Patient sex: F
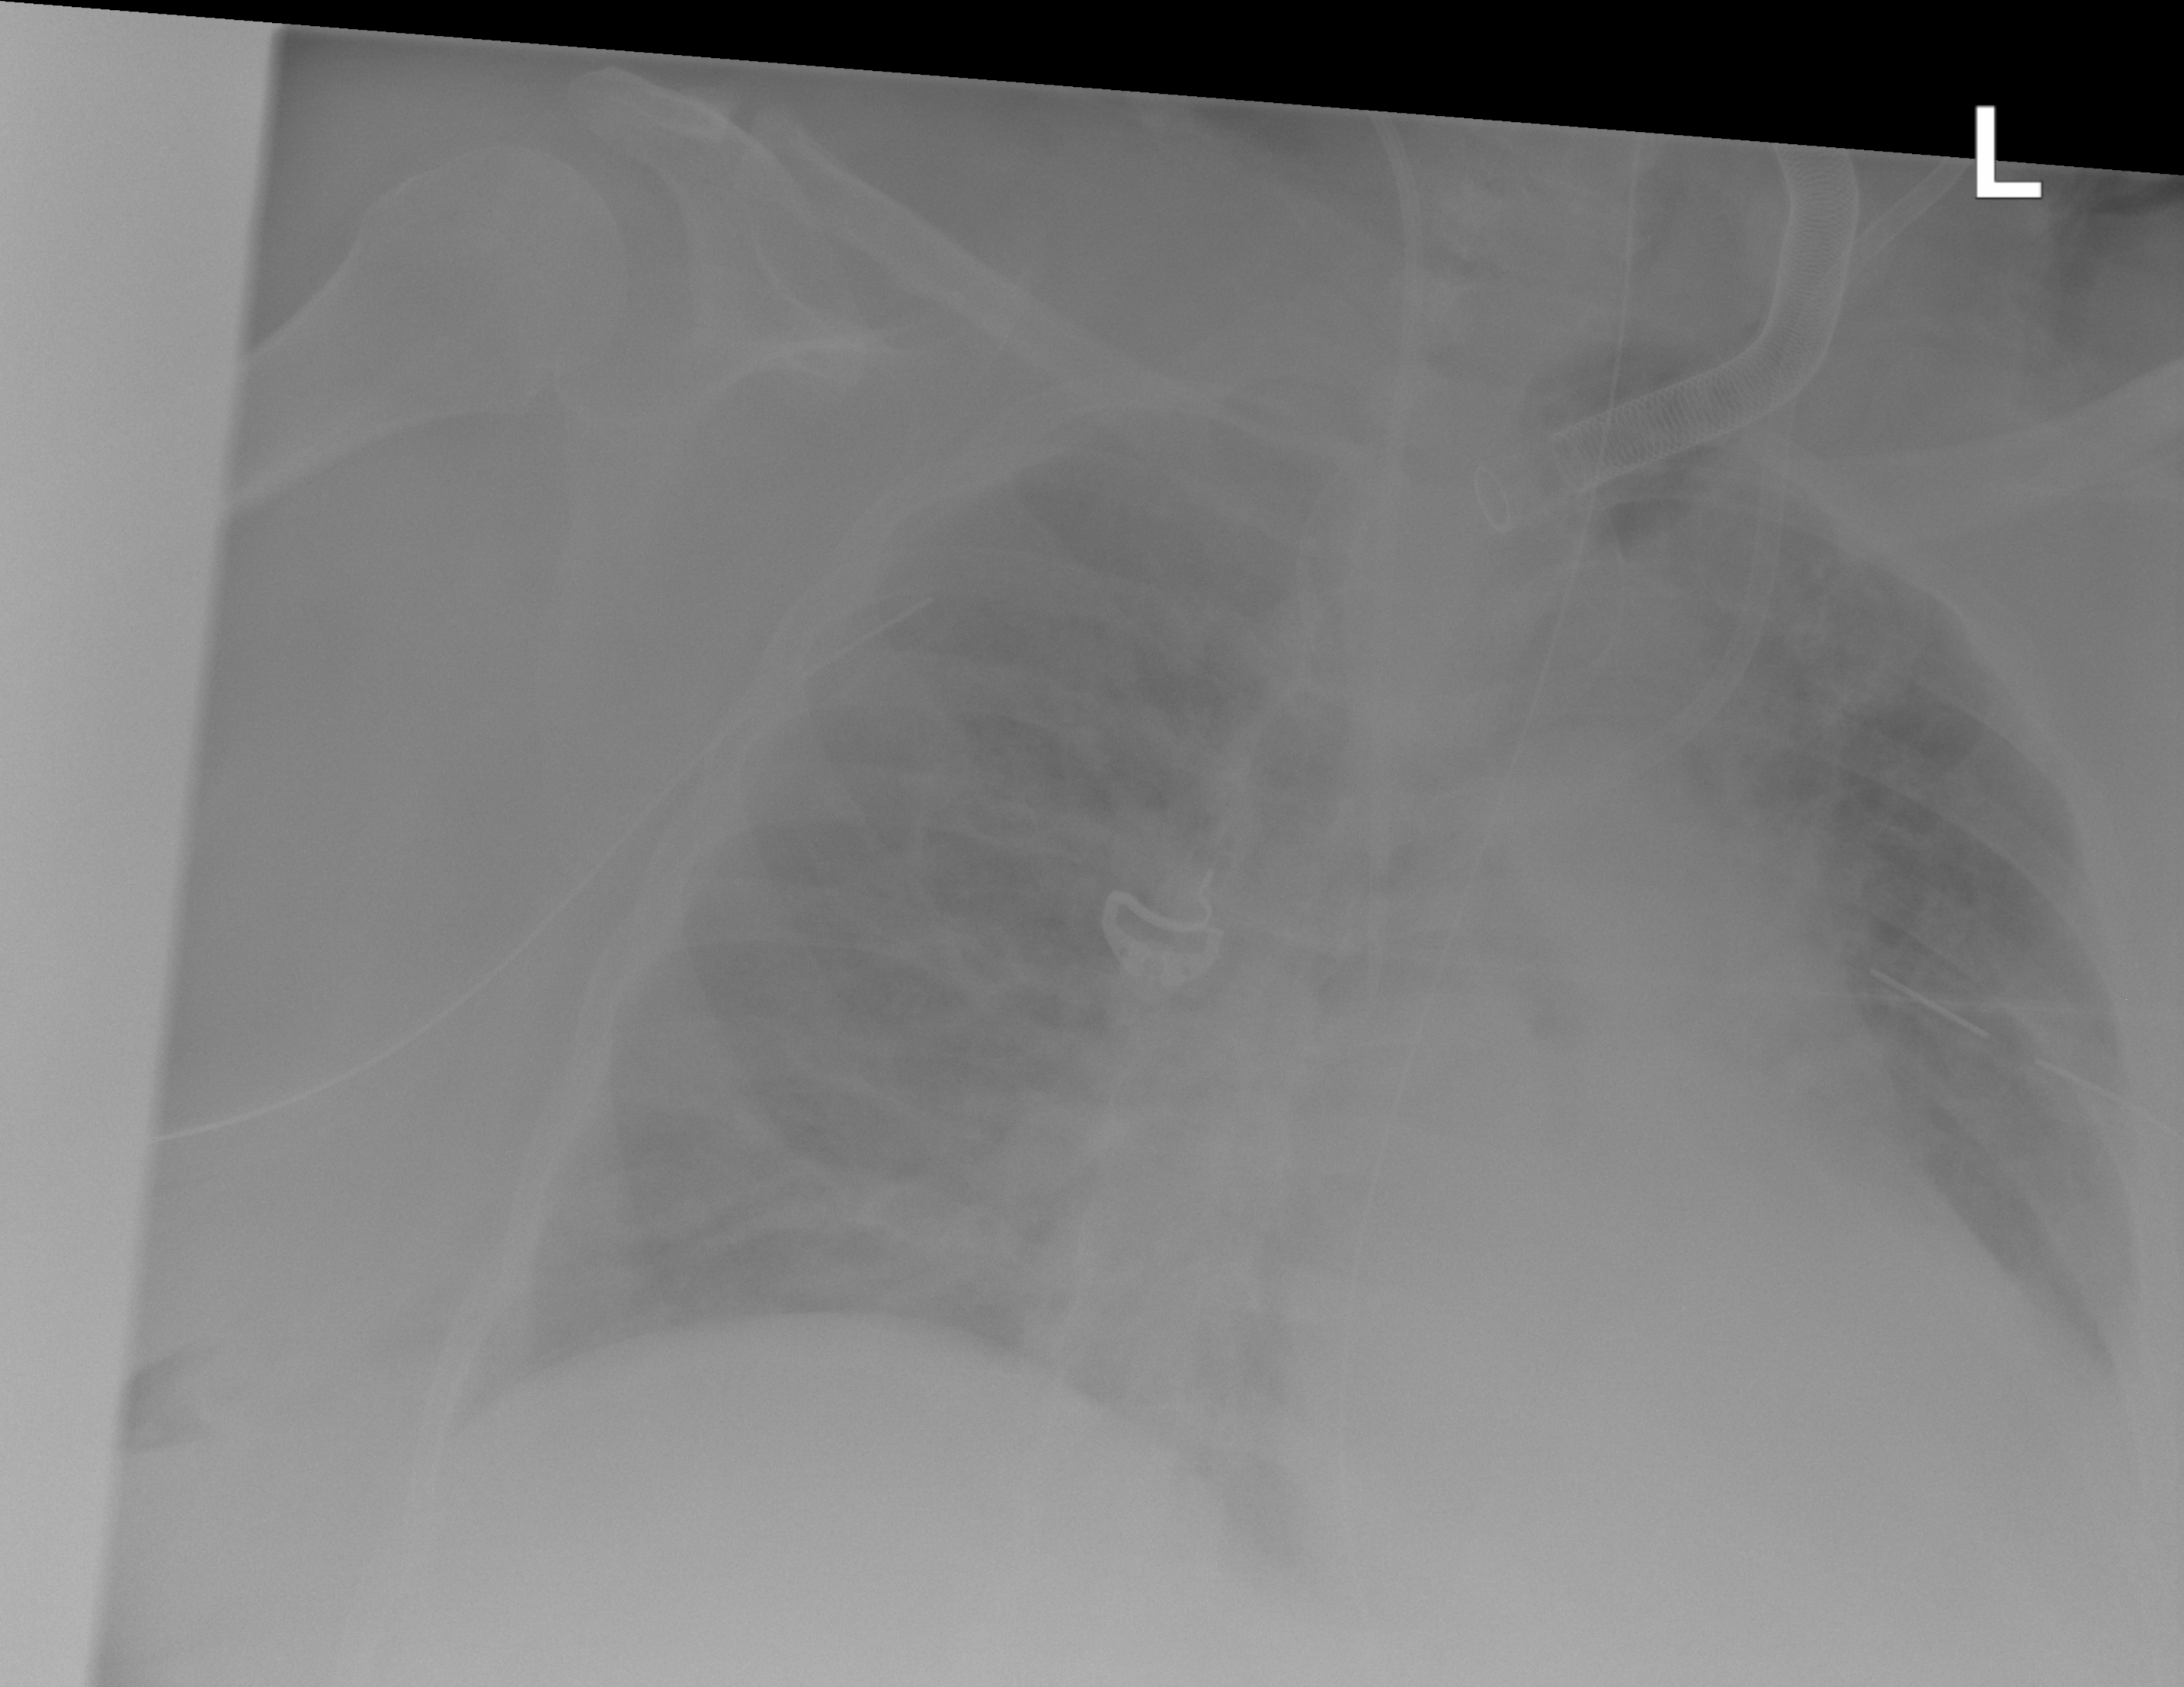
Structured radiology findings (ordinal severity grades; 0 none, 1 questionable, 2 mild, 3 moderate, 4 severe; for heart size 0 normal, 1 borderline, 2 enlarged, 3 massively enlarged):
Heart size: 0
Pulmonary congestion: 2
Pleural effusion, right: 0
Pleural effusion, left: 0
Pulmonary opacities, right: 2
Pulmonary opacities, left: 2
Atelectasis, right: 0
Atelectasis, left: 2